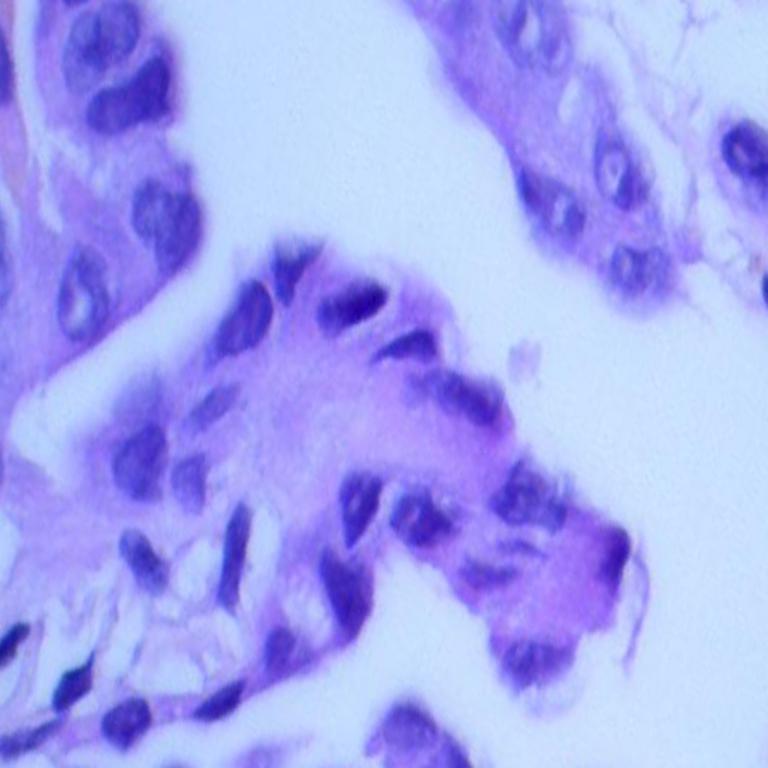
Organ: lung
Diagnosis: adenocarcinomas